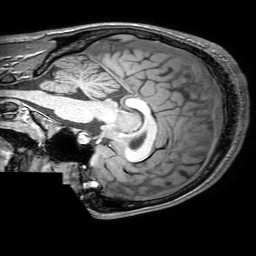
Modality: T1w
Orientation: sagittal
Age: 19
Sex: male
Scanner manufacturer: philips
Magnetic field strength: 3 T